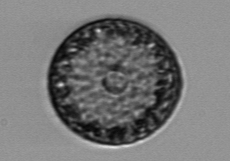
Label: Coscinodiscus